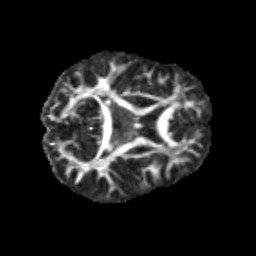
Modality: FA
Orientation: axial
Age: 11
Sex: male
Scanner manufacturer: siemens
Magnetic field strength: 3 T
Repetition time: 3.8 s
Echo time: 0.07 s